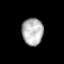
Tissue: lung
Cell type: Epithelial cells
Senescence score: 0.2227
Nuclear area (px): 570
Mean DAPI intensity: 180.598